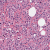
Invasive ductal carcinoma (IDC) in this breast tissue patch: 1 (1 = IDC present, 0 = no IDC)